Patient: sex M, age 65
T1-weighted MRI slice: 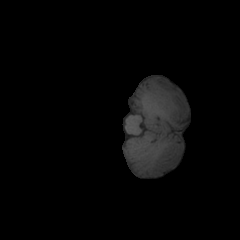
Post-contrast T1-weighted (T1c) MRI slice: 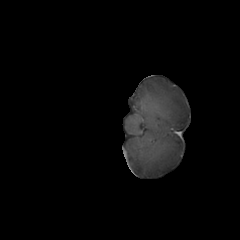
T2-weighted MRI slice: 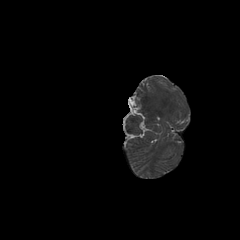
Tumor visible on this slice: no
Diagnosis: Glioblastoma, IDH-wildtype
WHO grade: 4